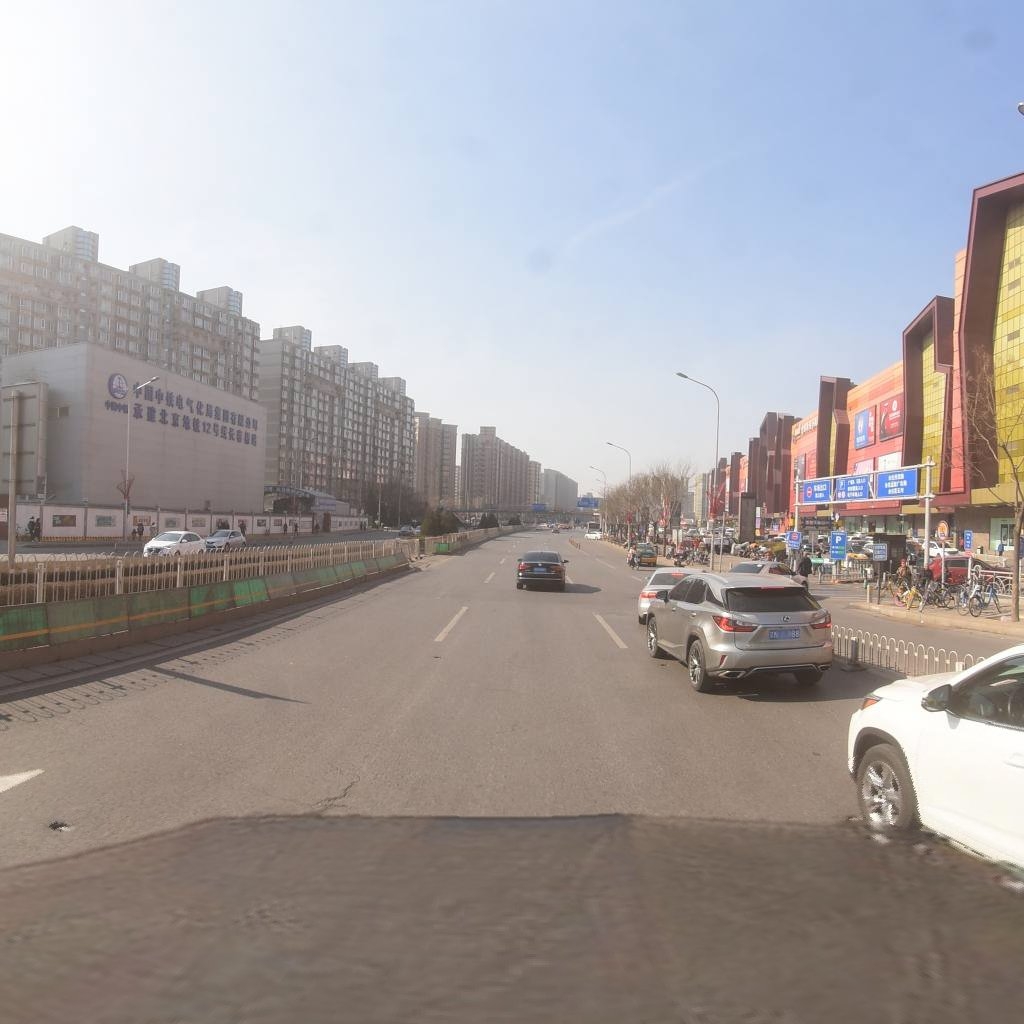
Region: Haidian
Road damage annotations: longitudinal crack, transverse crack, pothole